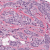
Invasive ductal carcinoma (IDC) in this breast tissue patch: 1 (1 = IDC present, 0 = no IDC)